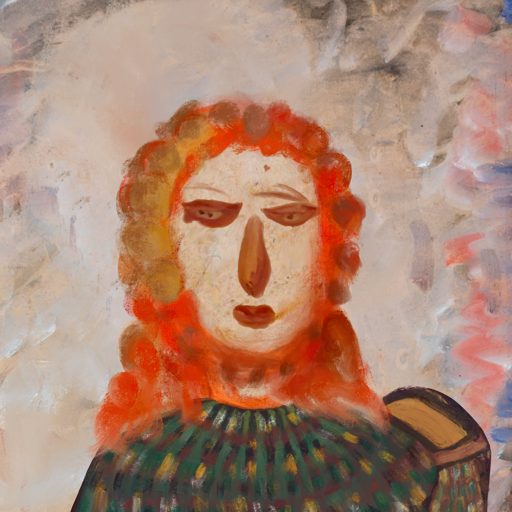
Background: Roy_Bahadur, Head And Neck Front: Rupkatha, Face Front: Pious_Lady, Bust: After_Raid, Hair Front: Rupkatha, Head Accessory: Blank, Second Necklace: Blank, Necklace: Blank, Baby: Blank